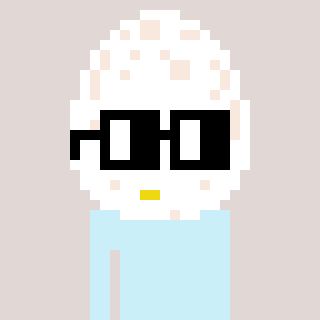
a pixel art character with square black glasses, a egg-shaped head and a gunk-colored body on a warm background